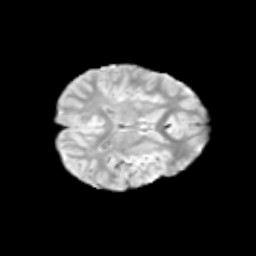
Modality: T2w
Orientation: axial
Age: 9
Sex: male
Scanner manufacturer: siemens
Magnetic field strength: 3 T
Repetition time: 3.8 s
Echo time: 0.07 s